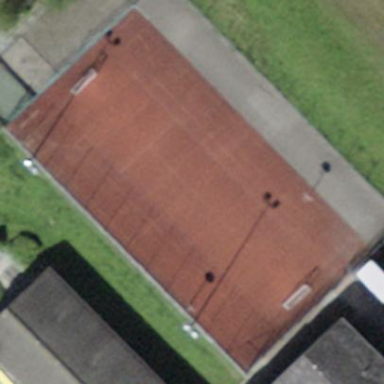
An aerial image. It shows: Multi-sport pitch with tartan surface.